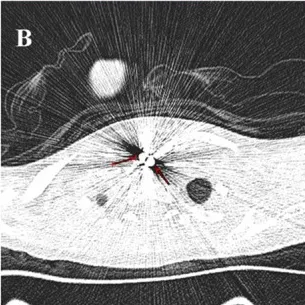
Location mapping and horizontal CT of the trachea and bronchi revealed two round high-density shadows (red arrow) of diameter ~0.5 cm that appeared to be located in the upper part of the trachea at the level of the chest (A,B).
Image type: radiology (ct)